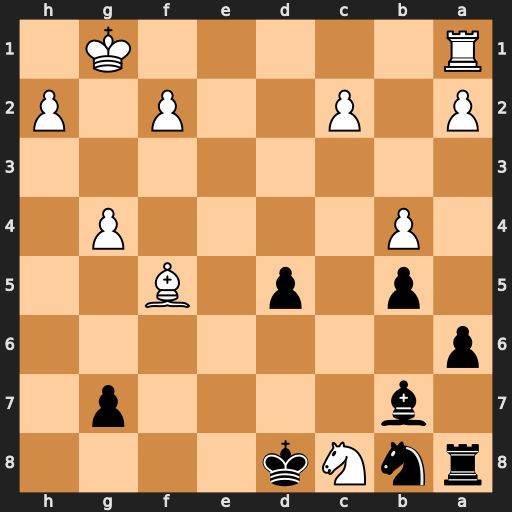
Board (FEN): rnNk4/1b4p1/p7/1p1p1B2/1P4P1/8/P1P2P1P/R5K1
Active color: b
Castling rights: -
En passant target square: -
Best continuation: Bxc8 Bxc8 Kxc8